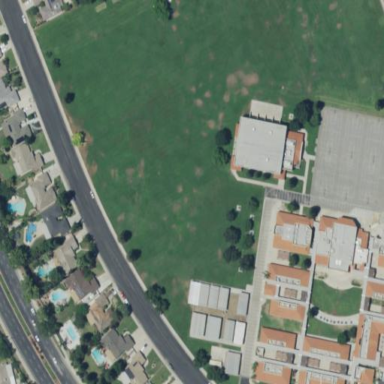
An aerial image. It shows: School.